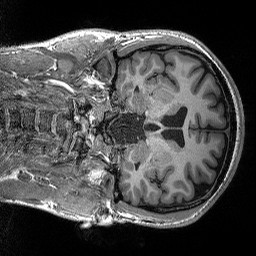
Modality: T1w
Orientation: coronal
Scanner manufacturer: siemens
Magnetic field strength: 3 T
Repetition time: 2.3 s
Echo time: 0.00298 s